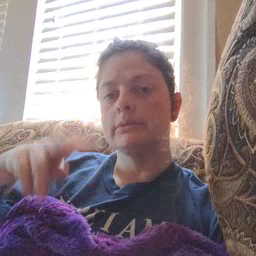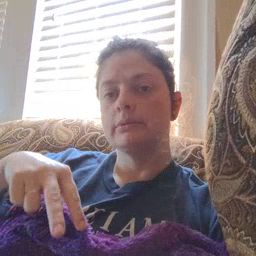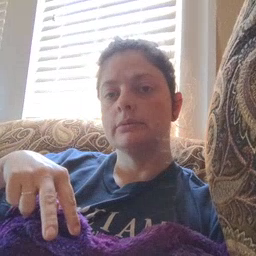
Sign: read